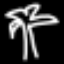
Label: palm tree